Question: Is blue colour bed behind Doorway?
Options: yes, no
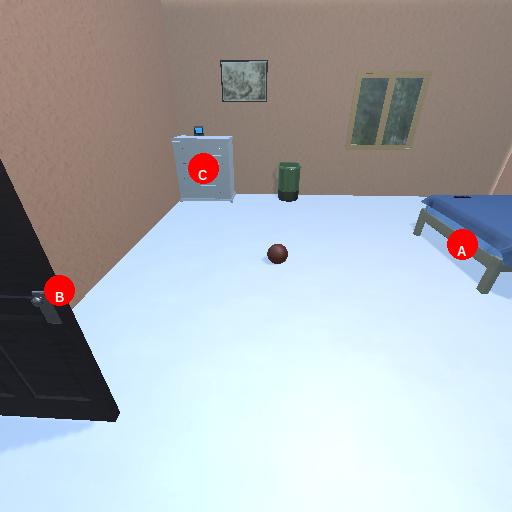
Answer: yes